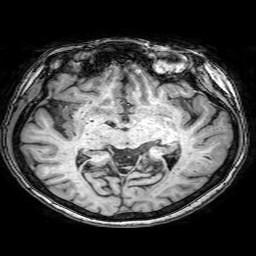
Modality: T1w
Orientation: coronal
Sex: female
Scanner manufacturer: philips
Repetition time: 0.008075 s
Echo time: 0.00369 s